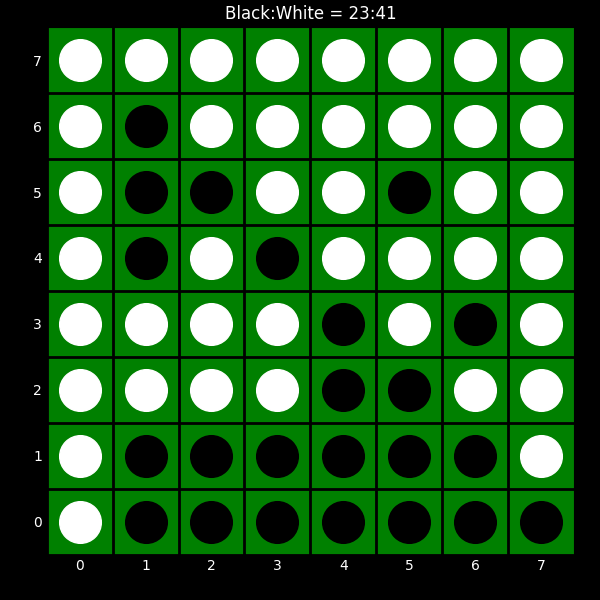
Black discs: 23
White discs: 41